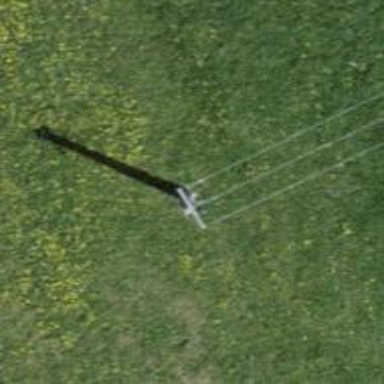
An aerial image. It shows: Power pole.